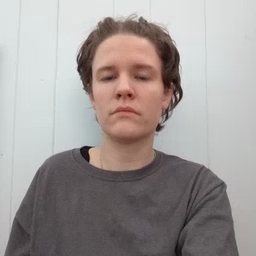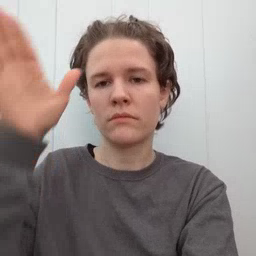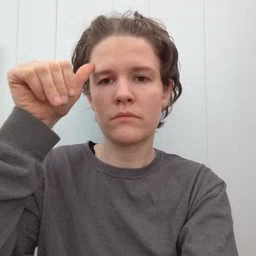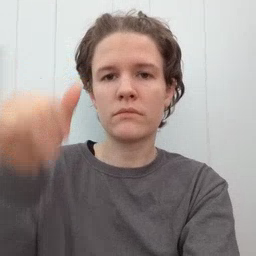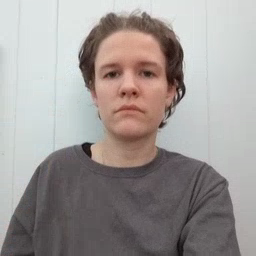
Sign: donkey